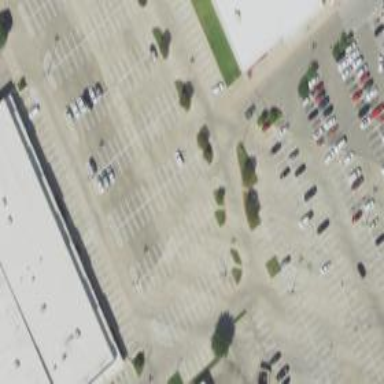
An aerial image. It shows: Parking area.